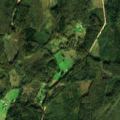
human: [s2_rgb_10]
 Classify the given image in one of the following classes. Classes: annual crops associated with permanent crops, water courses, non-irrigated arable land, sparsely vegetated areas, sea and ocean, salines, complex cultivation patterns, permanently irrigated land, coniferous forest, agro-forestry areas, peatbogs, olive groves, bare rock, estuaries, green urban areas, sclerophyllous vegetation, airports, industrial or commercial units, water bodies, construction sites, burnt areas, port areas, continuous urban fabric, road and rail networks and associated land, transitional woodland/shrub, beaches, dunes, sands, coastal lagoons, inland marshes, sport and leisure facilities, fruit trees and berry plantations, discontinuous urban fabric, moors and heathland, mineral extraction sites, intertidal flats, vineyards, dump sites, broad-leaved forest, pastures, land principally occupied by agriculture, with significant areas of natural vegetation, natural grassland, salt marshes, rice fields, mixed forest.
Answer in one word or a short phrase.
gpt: land principally occupied by agriculture, with significant areas of natural vegetation, mixed forest, transitional woodland/shrub, inland marshes